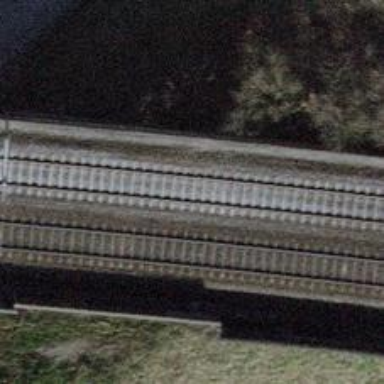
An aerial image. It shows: Bridge over electrified railway with contact lines.